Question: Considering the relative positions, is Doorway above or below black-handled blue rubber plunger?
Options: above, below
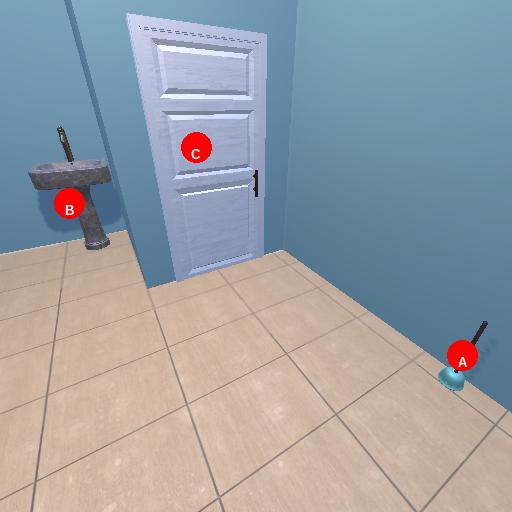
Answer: above